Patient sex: M
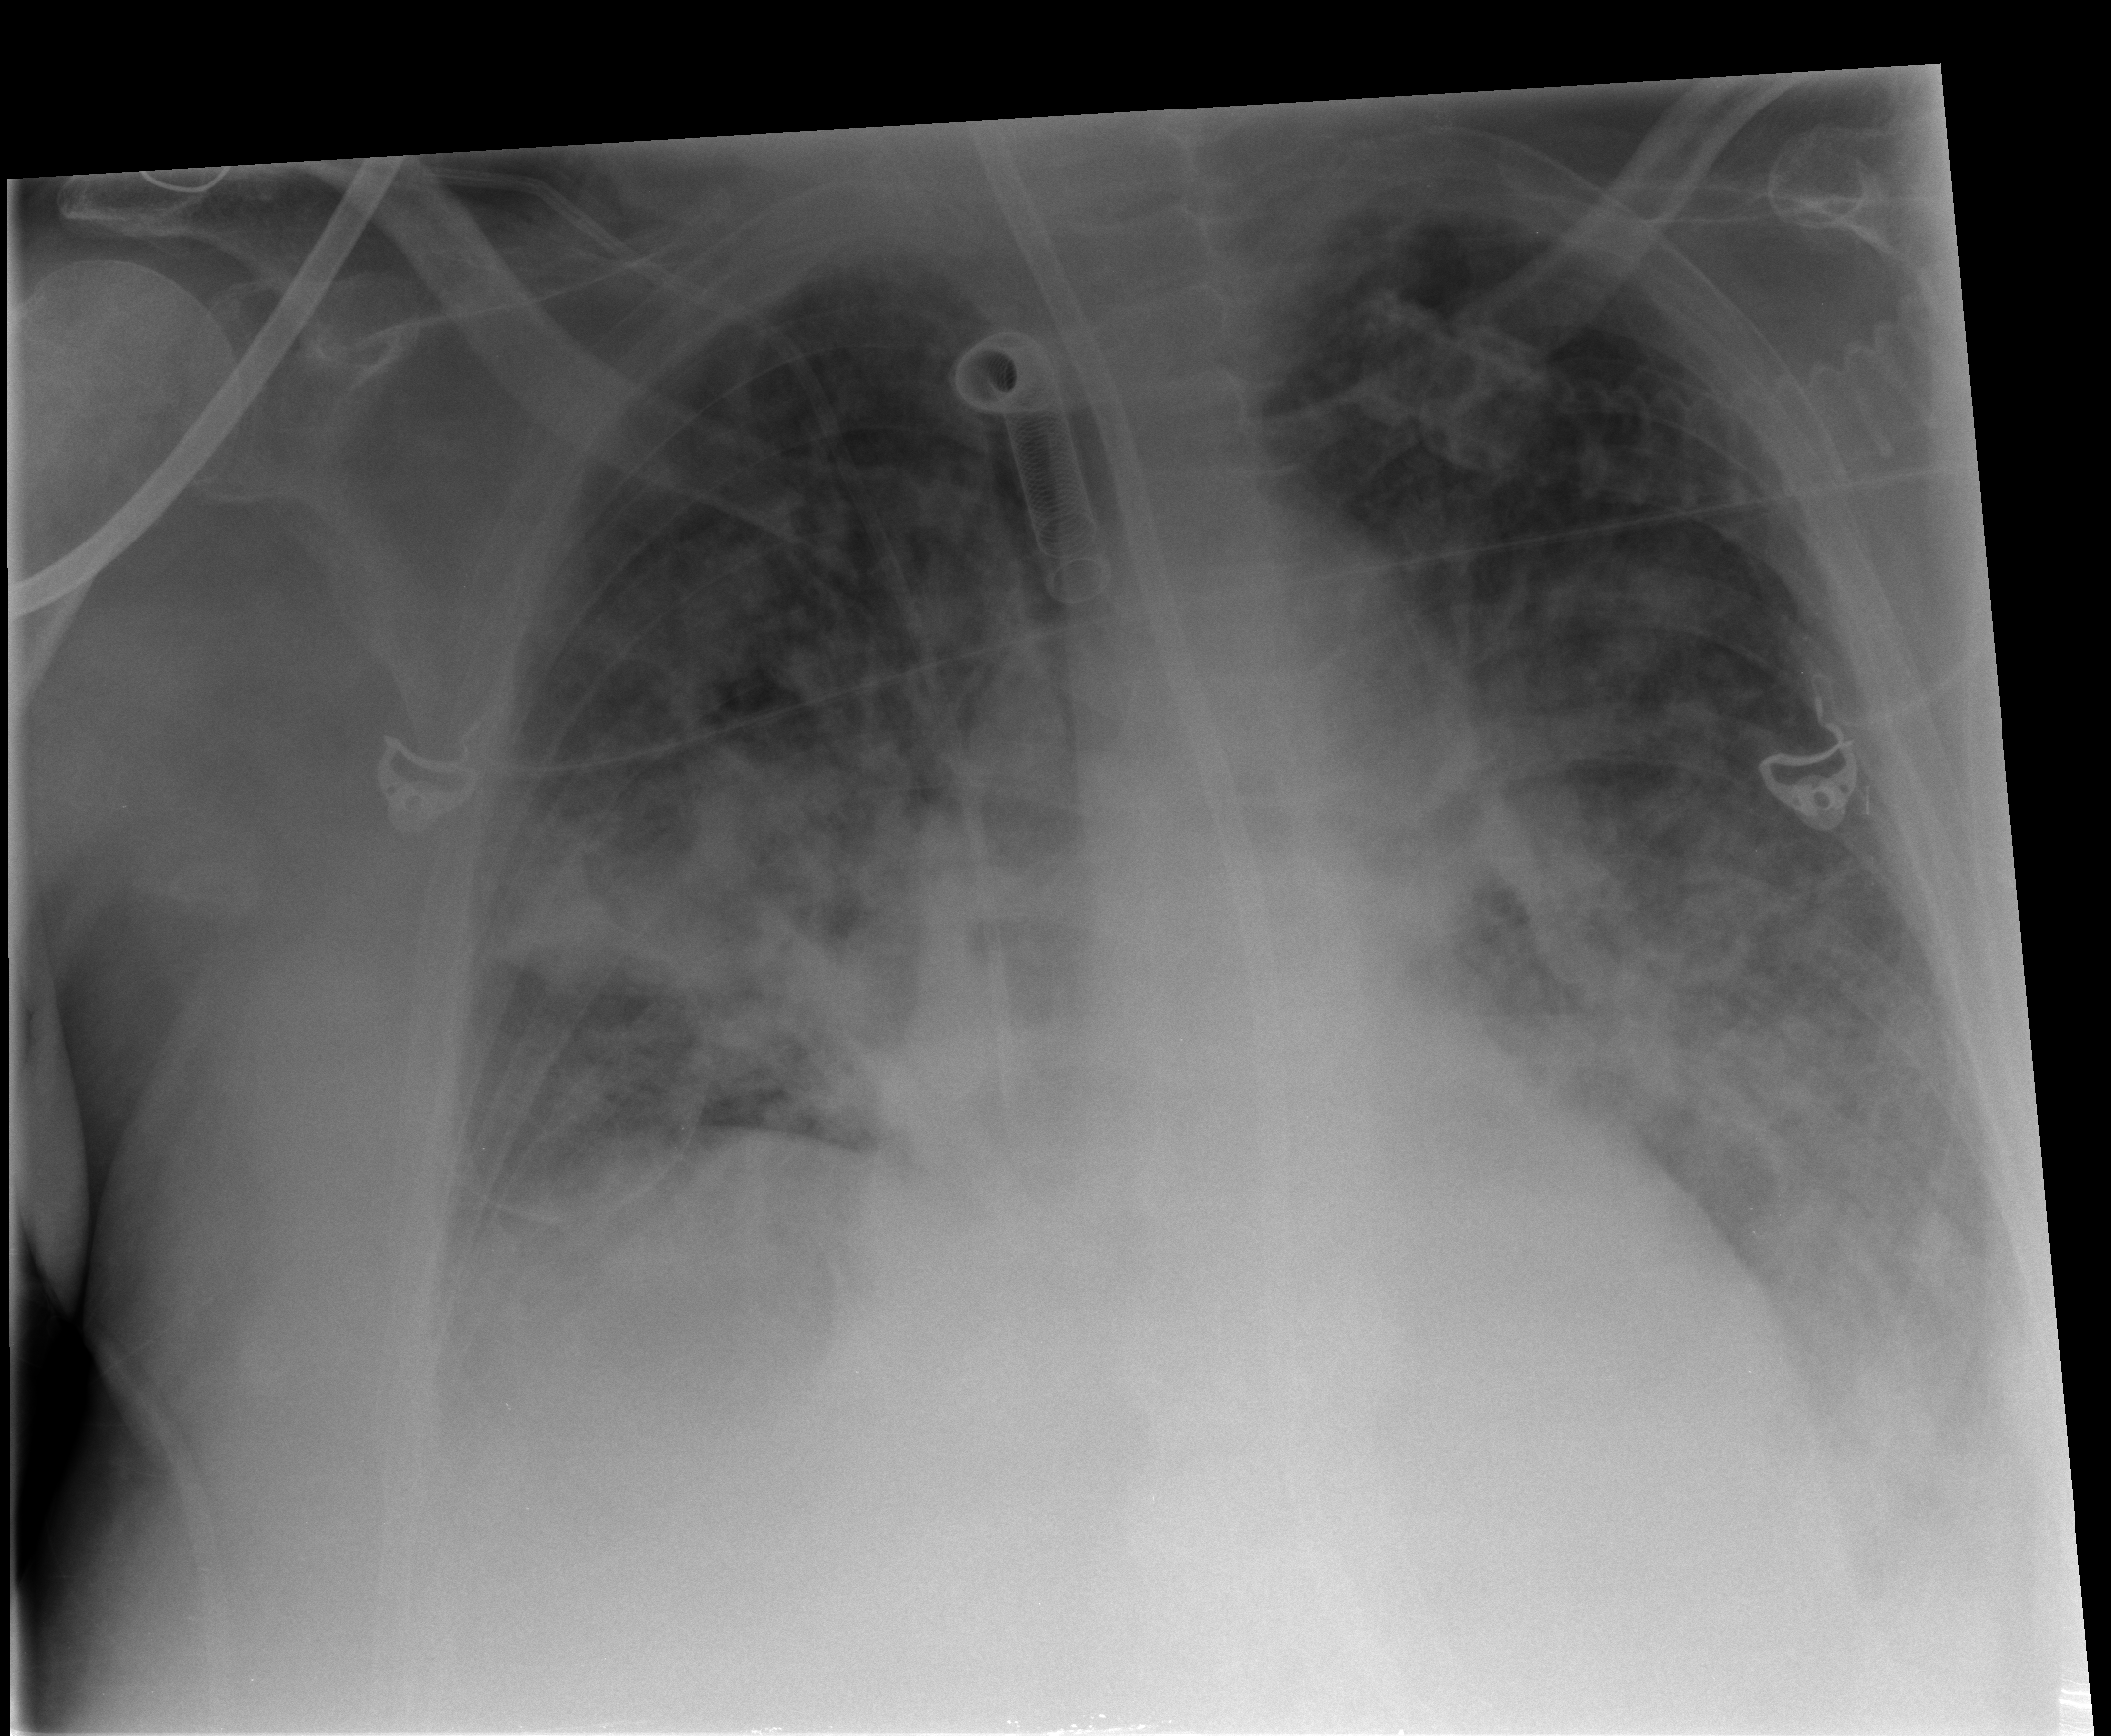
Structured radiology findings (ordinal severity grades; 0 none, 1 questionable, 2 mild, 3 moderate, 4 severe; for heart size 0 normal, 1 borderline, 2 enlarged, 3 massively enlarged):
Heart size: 2
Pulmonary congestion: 3
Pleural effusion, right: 2
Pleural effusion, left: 2
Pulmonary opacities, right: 4
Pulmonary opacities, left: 3
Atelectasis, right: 3
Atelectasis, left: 3